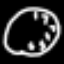
Label: clock